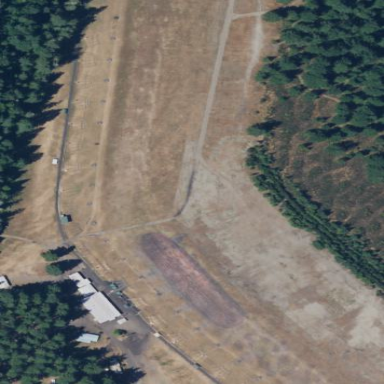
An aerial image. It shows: Shooting sport area.